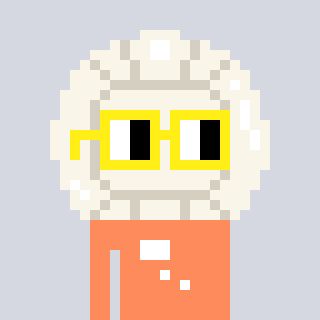
a pixel art character with square yellow glasses, a volleyball-shaped head and a peachy-colored body on a cool background